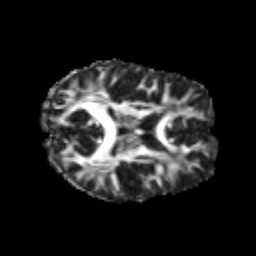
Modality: FA
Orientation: axial
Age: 25
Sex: male
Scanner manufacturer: siemens
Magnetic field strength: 3 T
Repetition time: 3.5 s
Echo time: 0.113 s